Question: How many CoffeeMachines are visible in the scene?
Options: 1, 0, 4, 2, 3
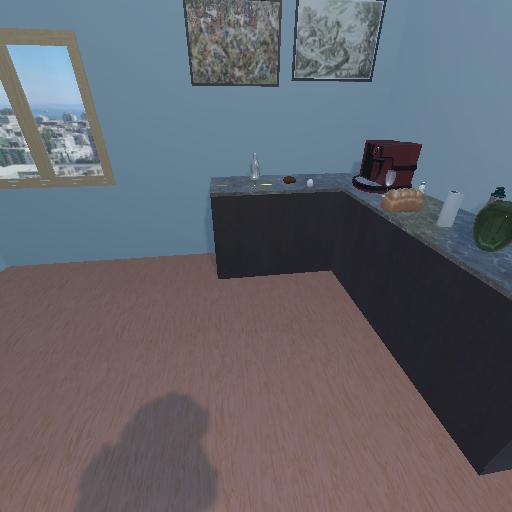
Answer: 1